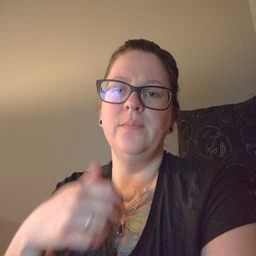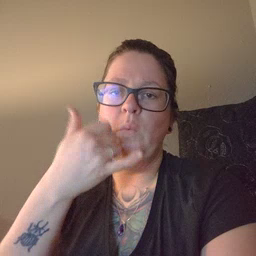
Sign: callonphone